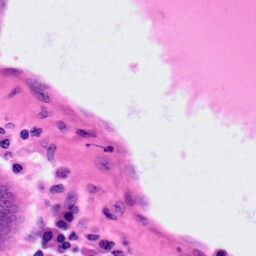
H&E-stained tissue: Colon